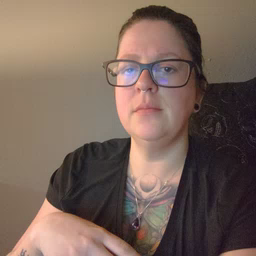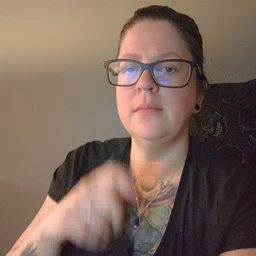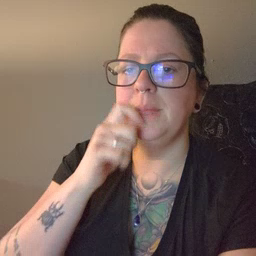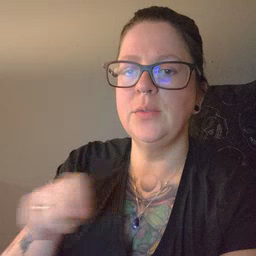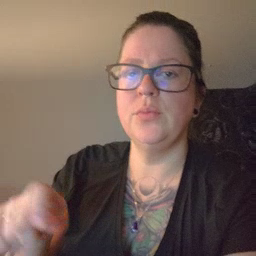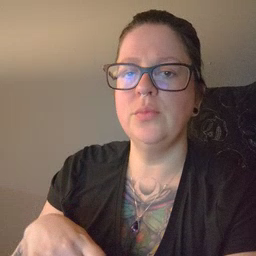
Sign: pencil